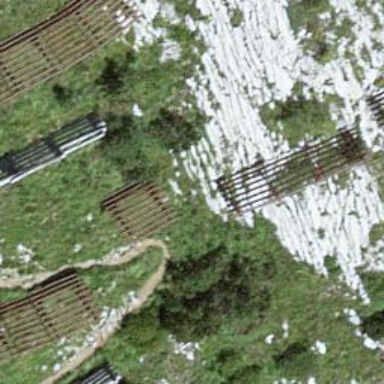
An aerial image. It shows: Avalanche protection barrier made by humans.